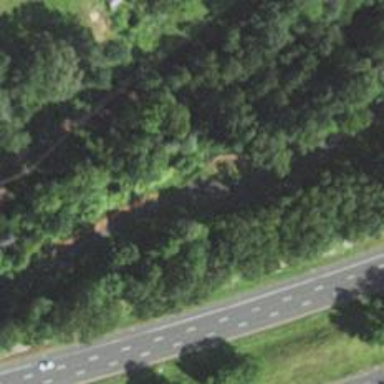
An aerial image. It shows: Asphalt cycleway.